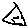
Label: triangle